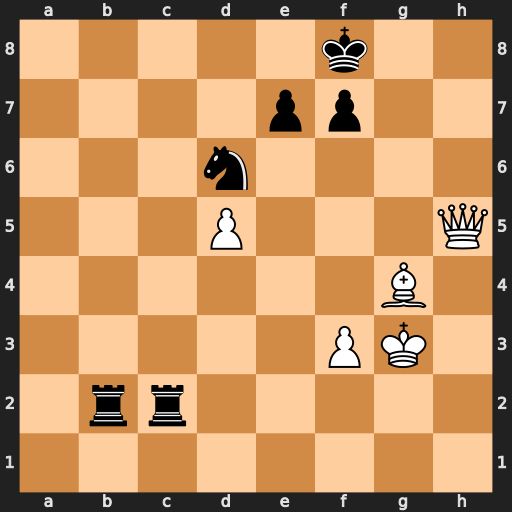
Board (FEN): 5k2/4pp2/3n4/3P3Q/6B1/5PK1/1rr5/8
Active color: w
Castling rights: -
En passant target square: -
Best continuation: Qh8#